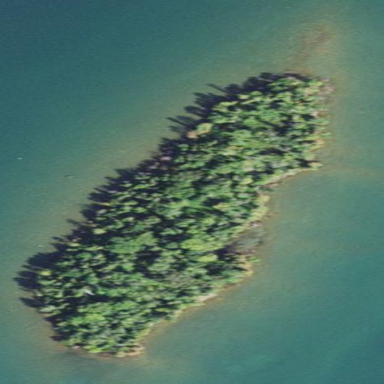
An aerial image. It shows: Islet.